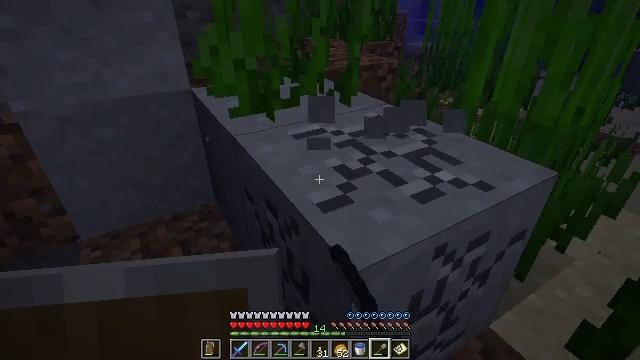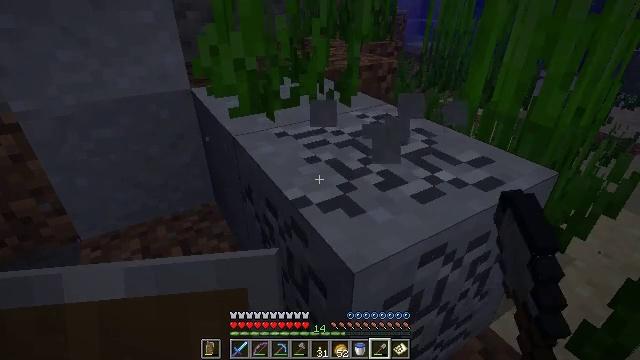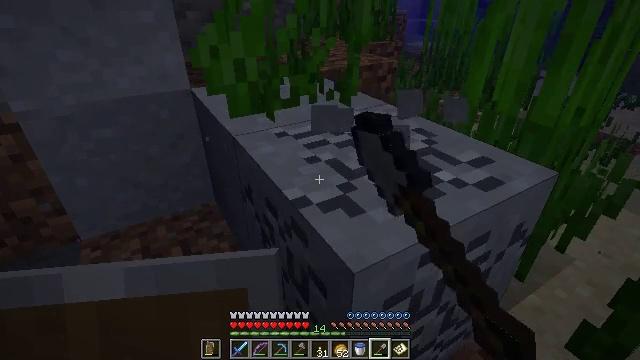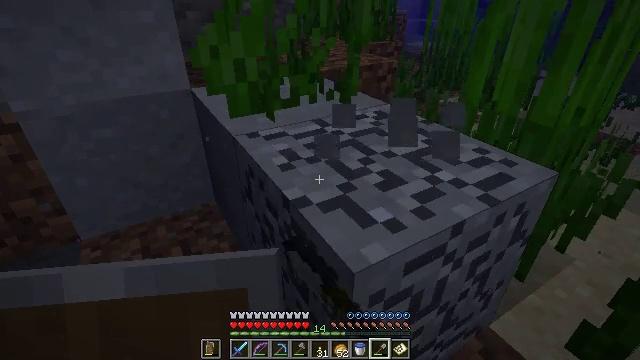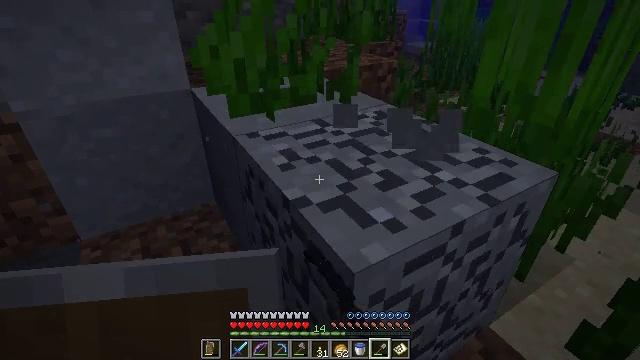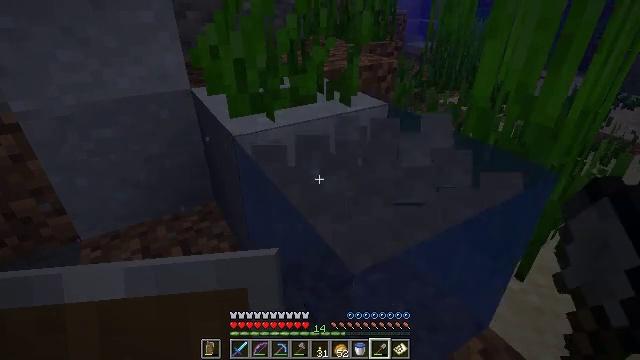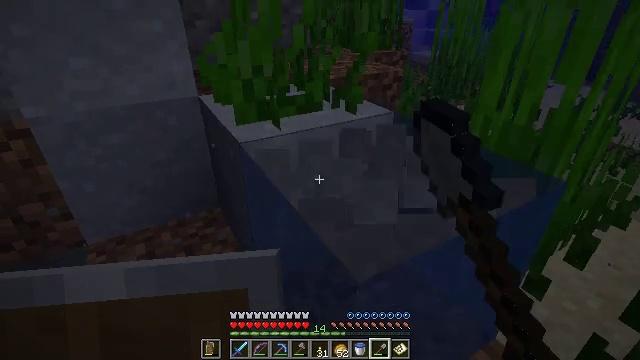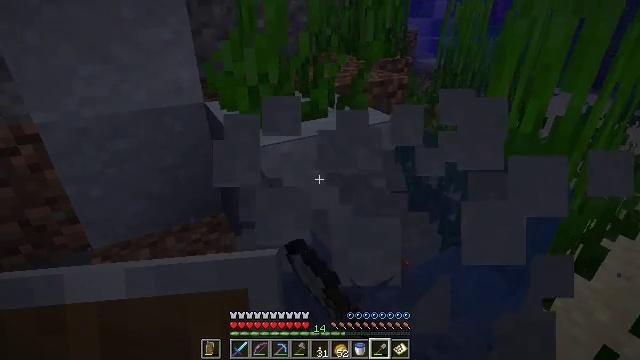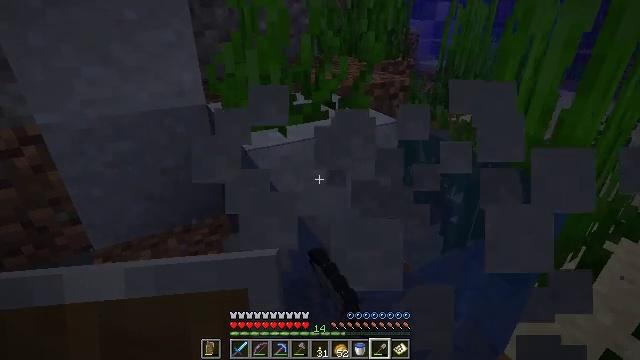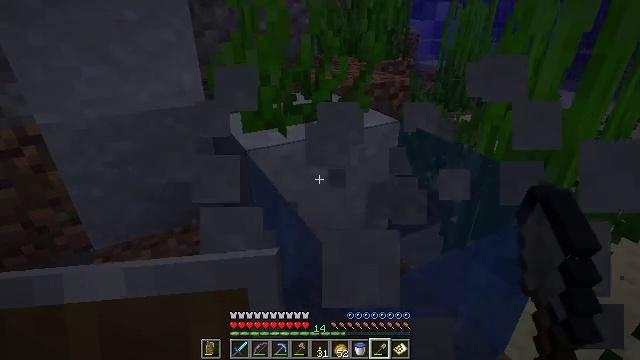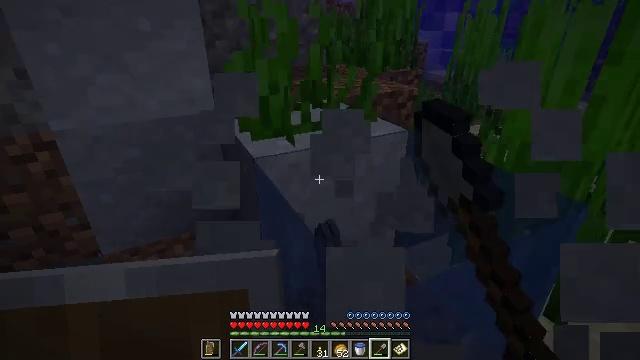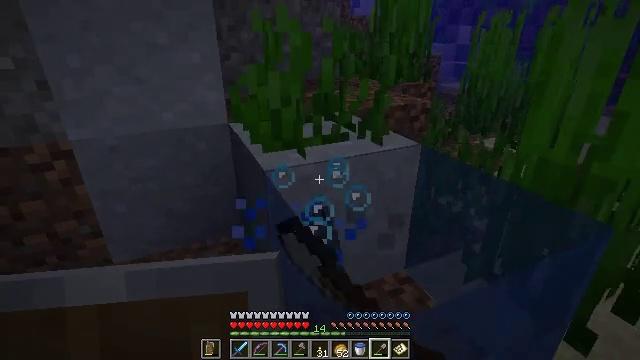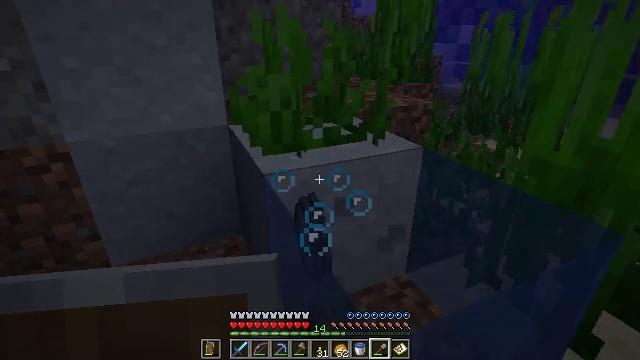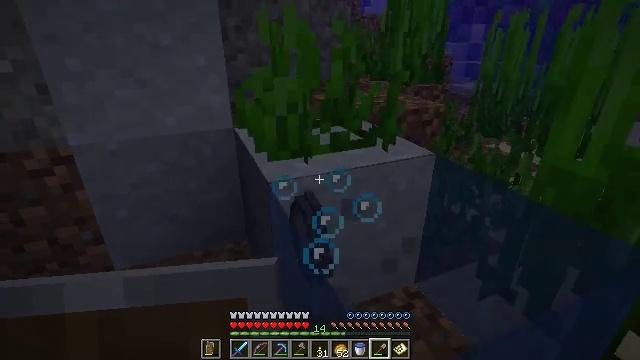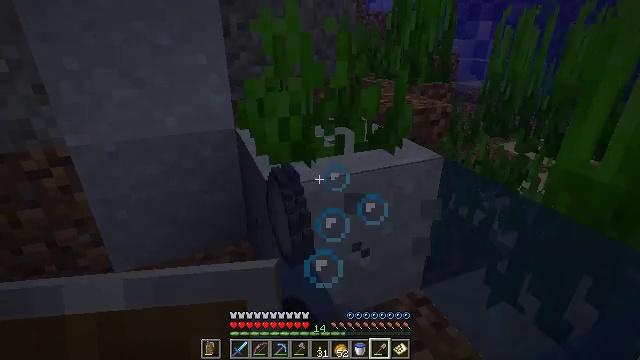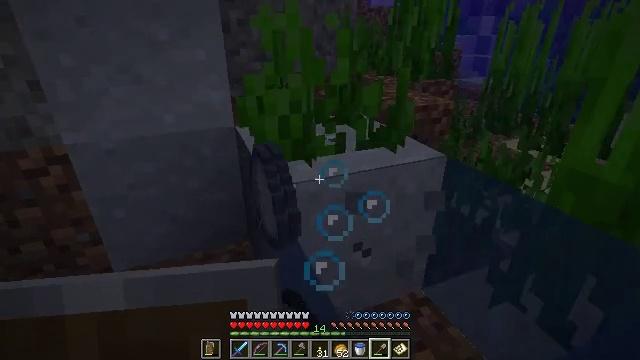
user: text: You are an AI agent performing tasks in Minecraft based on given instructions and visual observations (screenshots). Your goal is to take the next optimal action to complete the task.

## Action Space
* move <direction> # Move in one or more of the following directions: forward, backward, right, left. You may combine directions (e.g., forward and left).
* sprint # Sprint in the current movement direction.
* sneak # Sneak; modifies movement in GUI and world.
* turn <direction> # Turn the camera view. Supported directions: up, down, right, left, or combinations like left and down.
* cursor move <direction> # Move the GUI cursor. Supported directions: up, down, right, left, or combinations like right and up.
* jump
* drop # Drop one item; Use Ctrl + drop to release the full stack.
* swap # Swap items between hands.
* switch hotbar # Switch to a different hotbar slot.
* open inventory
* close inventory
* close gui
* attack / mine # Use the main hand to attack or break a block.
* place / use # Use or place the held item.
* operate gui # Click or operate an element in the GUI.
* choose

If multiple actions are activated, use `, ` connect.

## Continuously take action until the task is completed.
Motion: motion action
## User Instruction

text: Collect clay by holding down the left mouse button.
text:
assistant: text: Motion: attack / mine
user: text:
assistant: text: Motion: attack / mine
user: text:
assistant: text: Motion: attack / mine
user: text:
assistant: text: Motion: attack / mine
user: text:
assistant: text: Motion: attack / mine
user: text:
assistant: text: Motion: turn left and up, attack / mine
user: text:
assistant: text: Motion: turn up, attack / mine
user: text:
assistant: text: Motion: attack / mine
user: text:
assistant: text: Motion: attack / mine
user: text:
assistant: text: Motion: move forward, turn left and up, attack / mine
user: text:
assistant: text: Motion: move forward, turn left and up, attack / mine
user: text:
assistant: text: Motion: move forward, attack / mine
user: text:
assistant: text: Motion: move forward, turn left, attack / mine
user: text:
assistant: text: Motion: attack / mine
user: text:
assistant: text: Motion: attack / mine
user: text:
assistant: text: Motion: attack / mine
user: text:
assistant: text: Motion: attack / mine
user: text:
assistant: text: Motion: attack / mine
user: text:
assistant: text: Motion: attack / mine
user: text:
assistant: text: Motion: attack / mine
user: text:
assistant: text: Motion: attack / mine
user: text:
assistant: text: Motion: attack / mine
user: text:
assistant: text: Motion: attack / mine
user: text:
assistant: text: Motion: attack / mine
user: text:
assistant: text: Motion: attack / mine
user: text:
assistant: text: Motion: attack / mine
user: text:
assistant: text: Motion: attack / mine
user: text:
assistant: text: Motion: attack / mine
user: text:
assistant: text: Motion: attack / mine
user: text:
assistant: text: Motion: attack / mine